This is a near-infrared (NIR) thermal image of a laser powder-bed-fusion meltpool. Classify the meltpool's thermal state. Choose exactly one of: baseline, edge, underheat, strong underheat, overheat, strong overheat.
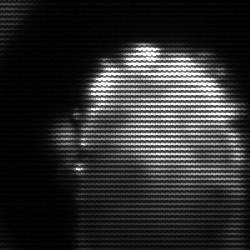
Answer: baseline